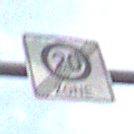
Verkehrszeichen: EndeZone20
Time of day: Midday
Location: Outdoor (Nature)
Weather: PartlyCloudy
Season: NotSpecified
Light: Natural